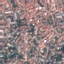
Label: Residential